Question: I used to use Pythia to obfuscate my D6 program. But it seems Pythia does not work anymore with my D2007.
Here's the link of Pythia (no update since early 2007) : <URL>
From link above, here's what I want to achieve

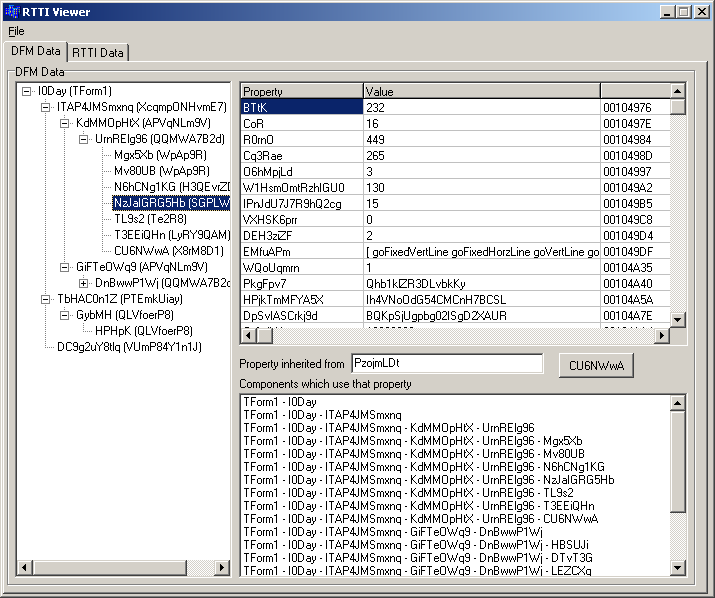
Answer: Over the course of time, a lot of new language features were added.
Since there is no formal grammar available, it is very hard for tool vendors (including Embarcadero themselves) to keep their Delphi language parsers up at the same level as the Delphi Compiler.
It is one of the reasons it takes tool vendors a bit of time (and for Delphi generics support: a lot of time!) to update their tools, of they are update at all.
You even see artifacts of this in Delphi itself:
- - -
Pythia is the only obfuscator for the native Delphi language I know of.
You could ask them on <URL> if they plan for a newer version.
Personally, I almost never use obfuscators for these reasons:
- - -
--jeroen